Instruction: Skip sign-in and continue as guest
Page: checkout
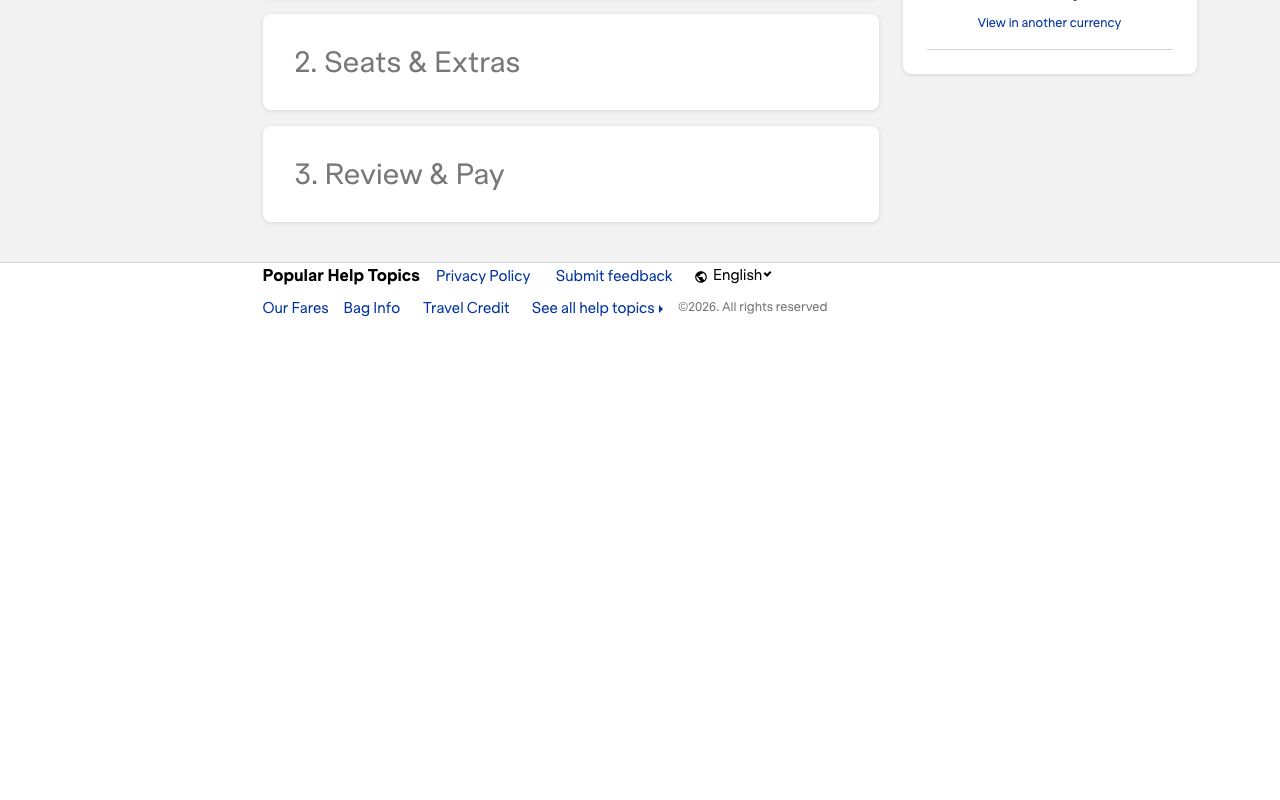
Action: click